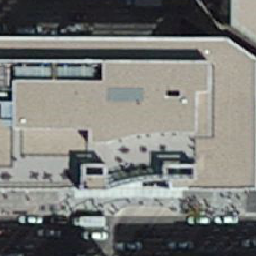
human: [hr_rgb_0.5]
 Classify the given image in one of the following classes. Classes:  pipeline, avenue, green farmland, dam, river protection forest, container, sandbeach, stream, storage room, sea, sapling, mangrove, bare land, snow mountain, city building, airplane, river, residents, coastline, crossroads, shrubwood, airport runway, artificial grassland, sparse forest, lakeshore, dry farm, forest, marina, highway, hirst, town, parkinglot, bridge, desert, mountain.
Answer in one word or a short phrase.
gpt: city building